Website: bh-photo
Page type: account-dashboard
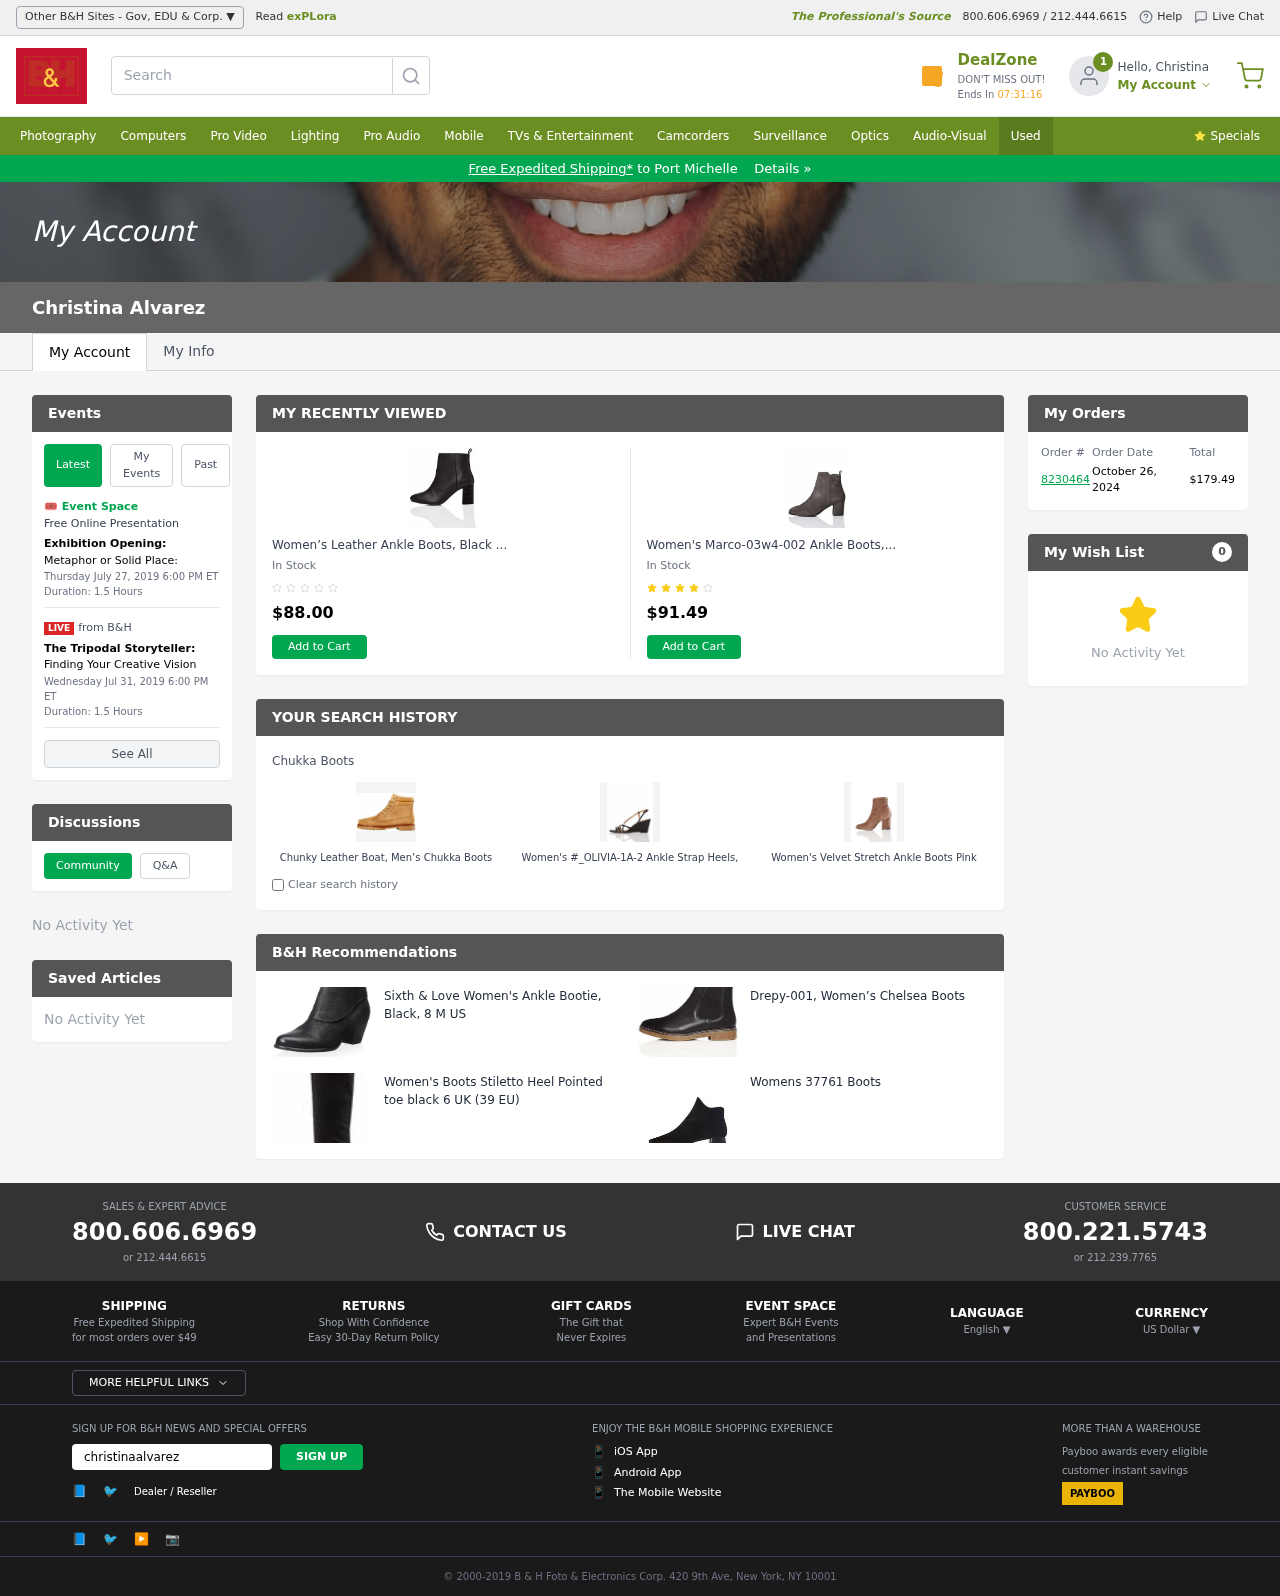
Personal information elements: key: PII_CITY
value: Port Michelle
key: PII_EMAIL
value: christinaalvarez@hotmail.com
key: PII_FIRSTNAME
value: Christina
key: PII_FULLNAME
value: Christina Alvarez
Product elements: key: PRODUCT1_NAME
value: Women’s Leather Ankle Boots, Black (Black Black), 6 UK
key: PRODUCT1_PRICE
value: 88
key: PRODUCT2_NAME
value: Women's Marco-03w4-002 Ankle Boots, Grey Whisper, 10
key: PRODUCT2_PRICE
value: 91.49
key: PRODUCT3_ITEM_CATEGORY
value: Chukka Boots
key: PRODUCT3_NAME
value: Chunky Leather Boat, Men’s Chukka Boots
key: PRODUCT4_NAME
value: Women's #_OLIVIA-1A-2 Ankle Strap Heels, Black, 5
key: PRODUCT5_NAME
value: Women's Velvet Stretch Ankle Boots Pink 4 UK (37 EU),119750
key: PRODUCT6_NAME
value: Sixth & Love Women's Ankle Bootie, Black, 8 M US
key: PRODUCT7_NAME
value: Drepy-001, Women’s Chelsea Boots
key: PRODUCT8_NAME
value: Women's Boots Stiletto Heel Pointed toe black 6 UK (39 EU)
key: PRODUCT9_NAME
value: Womens 37761 Boots
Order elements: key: ORDER_ID
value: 8230464
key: ORDER_DATE
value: October 26, 2024
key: ORDER_TOTAL
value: $179.49
Other elements: key: WISHLIST_COUNT
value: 0